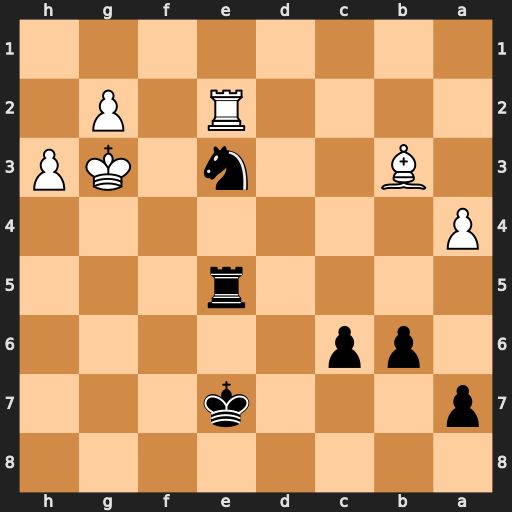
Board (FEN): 8/p3k3/1pp5/4r3/P7/1B2n1KP/4R1P1/8
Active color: b
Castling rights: -
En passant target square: -
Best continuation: Nf5+ Kf2 Rxe2+ Kxe2 Nd4+ Kd3 Nxb3